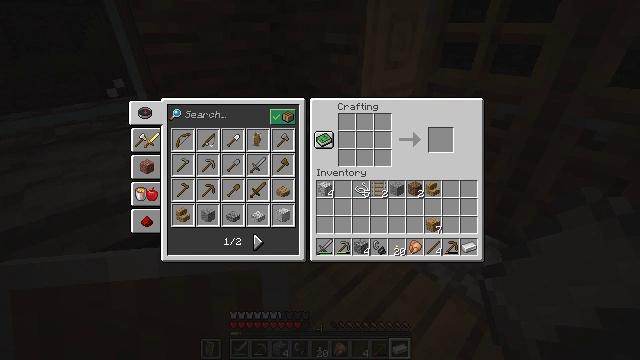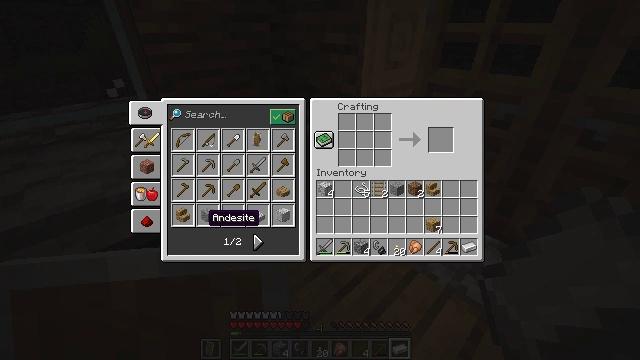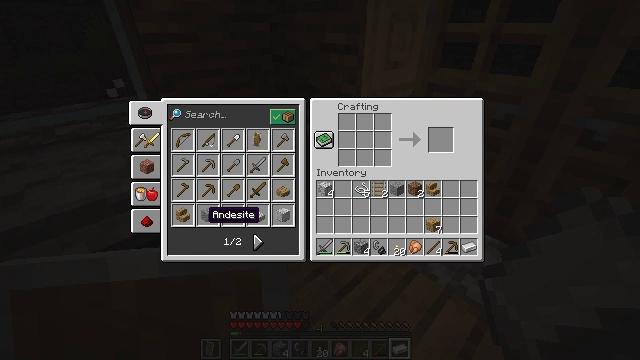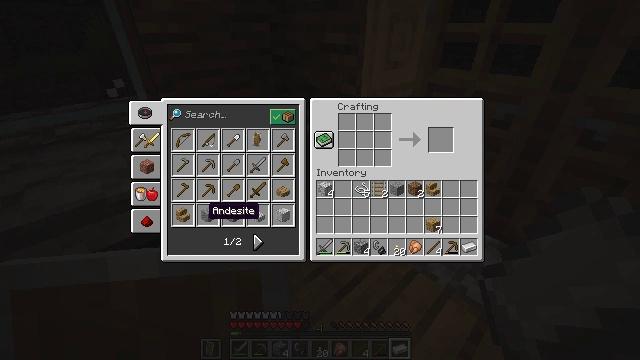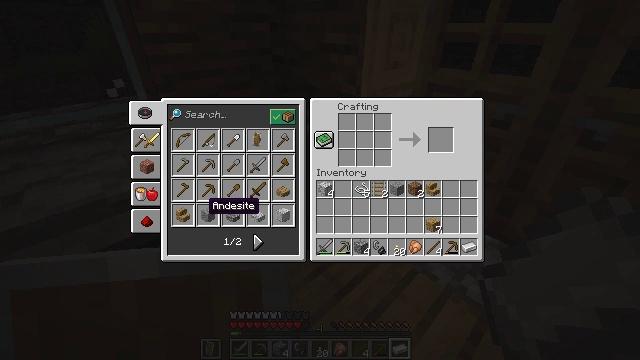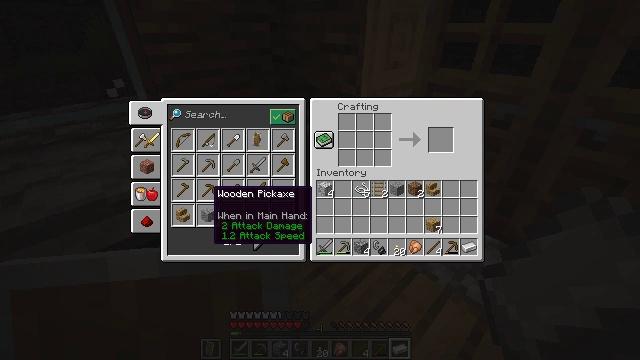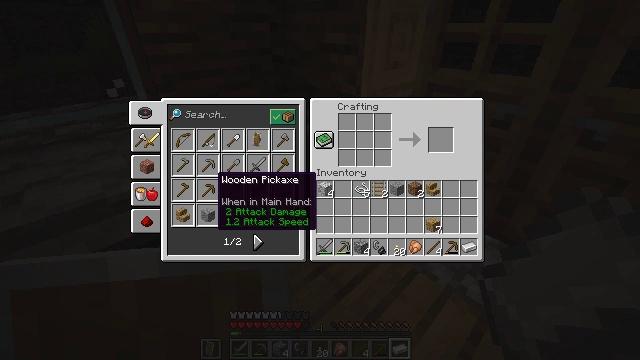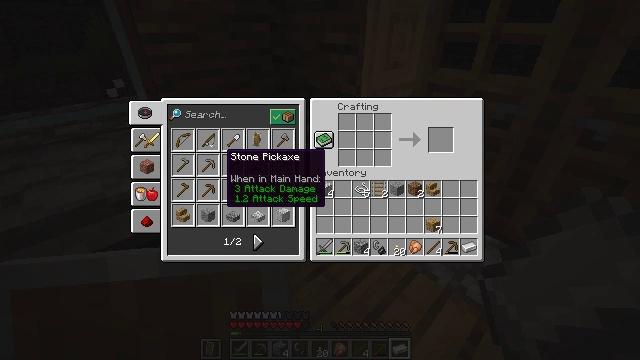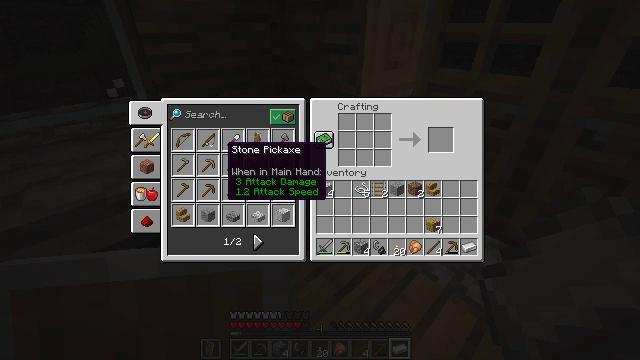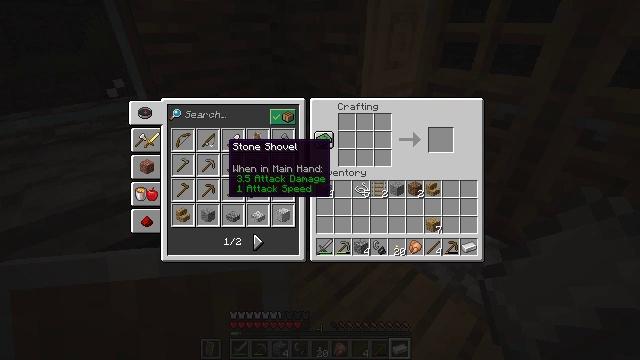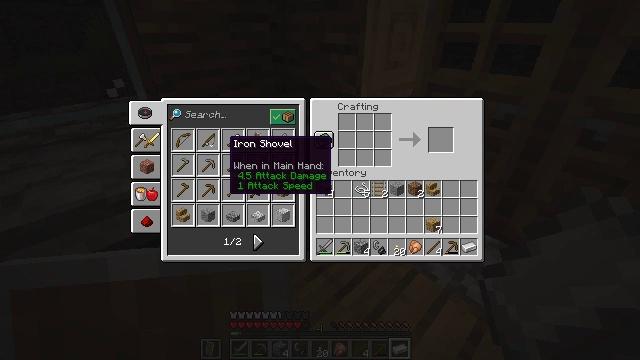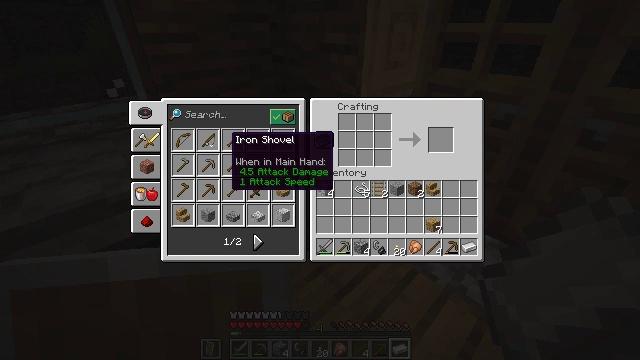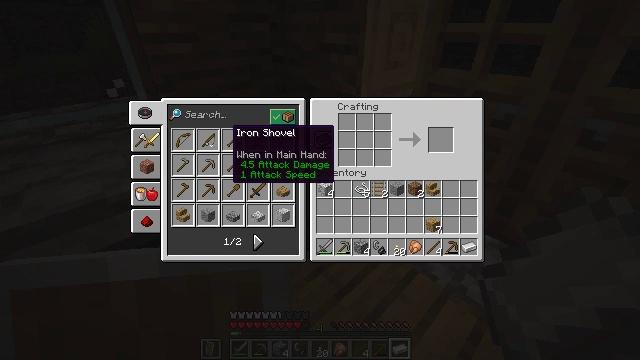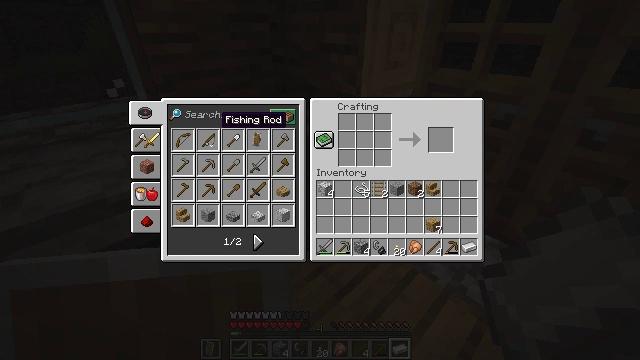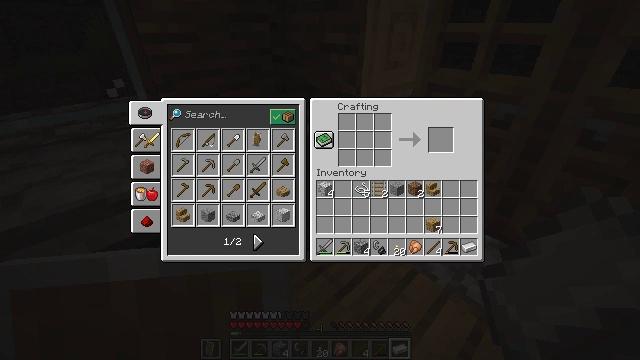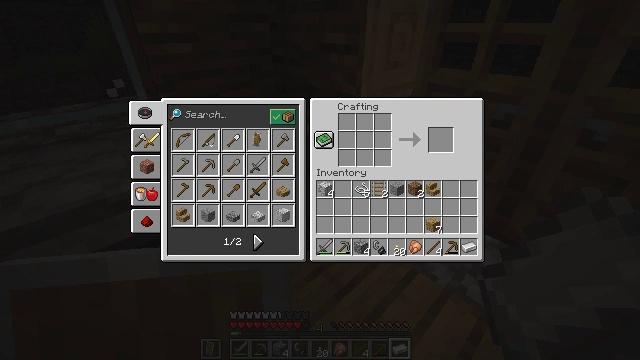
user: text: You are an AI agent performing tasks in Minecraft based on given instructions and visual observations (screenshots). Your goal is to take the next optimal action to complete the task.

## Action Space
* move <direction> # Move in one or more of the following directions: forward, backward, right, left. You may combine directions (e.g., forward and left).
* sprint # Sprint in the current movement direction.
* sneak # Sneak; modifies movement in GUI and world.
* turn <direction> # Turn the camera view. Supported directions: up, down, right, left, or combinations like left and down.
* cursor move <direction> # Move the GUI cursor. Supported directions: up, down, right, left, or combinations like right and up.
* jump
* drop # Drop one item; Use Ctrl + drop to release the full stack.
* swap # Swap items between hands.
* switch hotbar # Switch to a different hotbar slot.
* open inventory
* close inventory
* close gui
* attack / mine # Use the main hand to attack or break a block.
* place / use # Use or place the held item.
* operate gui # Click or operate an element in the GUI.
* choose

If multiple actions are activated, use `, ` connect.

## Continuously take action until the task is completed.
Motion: motion action
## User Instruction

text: Craft a bow using sticks and string.
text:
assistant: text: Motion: no_op
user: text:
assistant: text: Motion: no_op
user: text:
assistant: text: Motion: no_op
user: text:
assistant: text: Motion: no_op
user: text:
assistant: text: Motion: turn up
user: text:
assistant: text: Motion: turn up
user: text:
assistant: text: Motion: turn right and up
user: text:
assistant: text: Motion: no_op
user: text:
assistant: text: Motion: no_op
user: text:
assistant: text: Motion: no_op
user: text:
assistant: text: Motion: no_op
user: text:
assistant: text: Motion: turn up
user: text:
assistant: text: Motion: turn left and up
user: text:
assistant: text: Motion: turn left and up
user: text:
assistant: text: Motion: turn left
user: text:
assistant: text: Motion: no_op
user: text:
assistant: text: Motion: no_op
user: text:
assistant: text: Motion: turn right and down
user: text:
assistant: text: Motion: turn right and down
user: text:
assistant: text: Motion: turn right
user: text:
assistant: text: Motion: no_op
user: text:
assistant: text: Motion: no_op
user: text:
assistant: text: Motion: no_op
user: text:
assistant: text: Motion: no_op
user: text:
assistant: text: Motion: no_op
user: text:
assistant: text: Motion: no_op
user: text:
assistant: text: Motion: no_op
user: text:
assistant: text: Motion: no_op
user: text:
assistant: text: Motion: no_op
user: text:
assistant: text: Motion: attack / mine